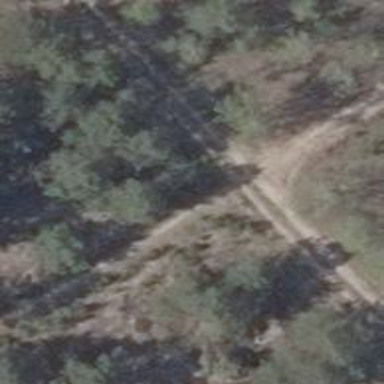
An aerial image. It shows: Sandy track road with grade4 tracktype.